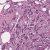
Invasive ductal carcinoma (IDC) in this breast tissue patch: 0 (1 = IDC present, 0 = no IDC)